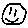
Label: smiley face